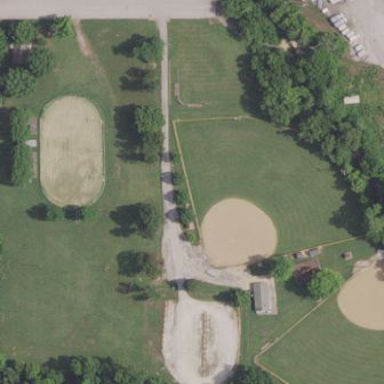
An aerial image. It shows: Chain link fence surrounding softball pitch on leisure land.